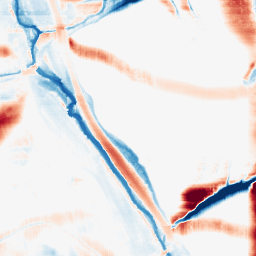
Category: morphological
Decomposition family: morphological_rect
Decomposition parameters: operation: average
width: 50
height: 20
Upsampling method: cubic_catmull_rom
Upsampling parameters: scale: 8
Upsampling scale: 8